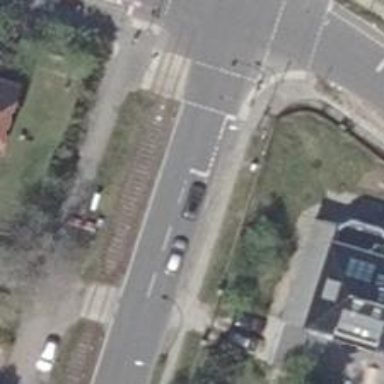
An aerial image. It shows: Road with traffic signals controlling the flow of traffic.